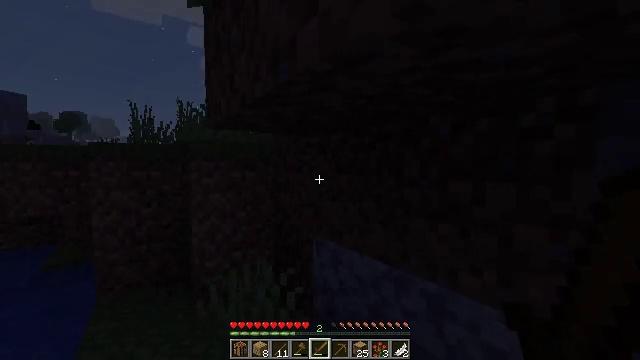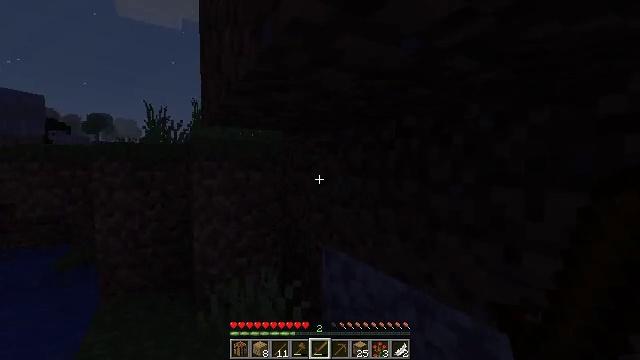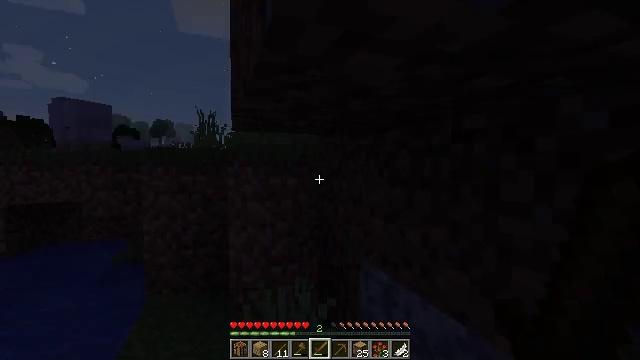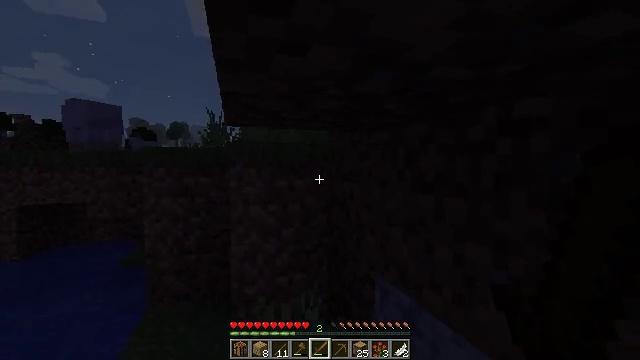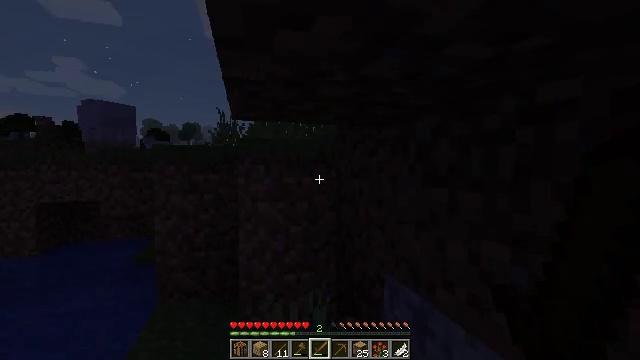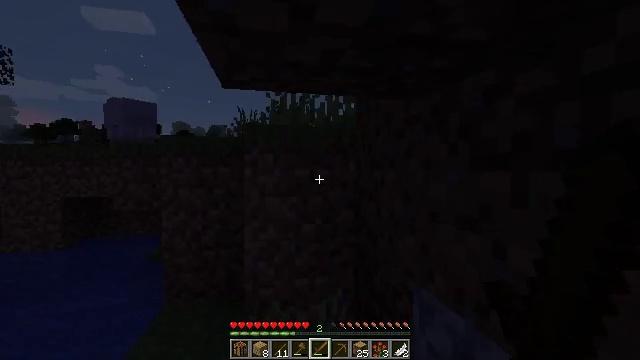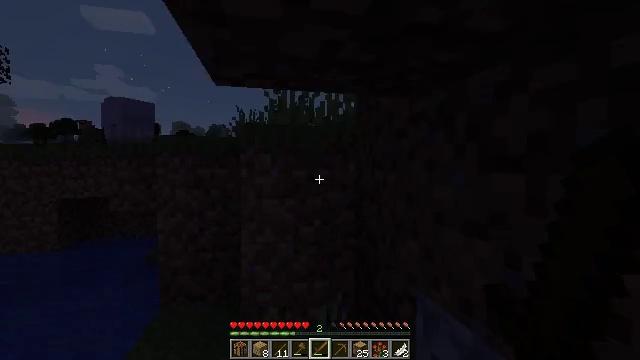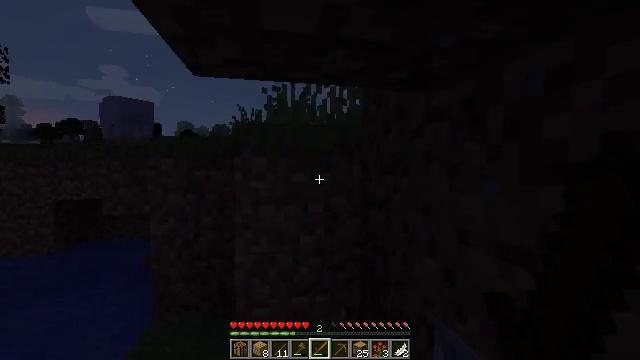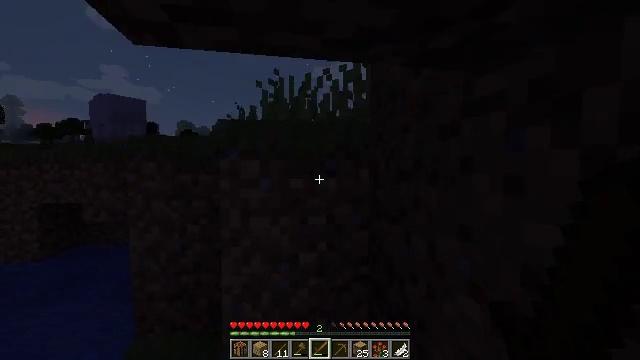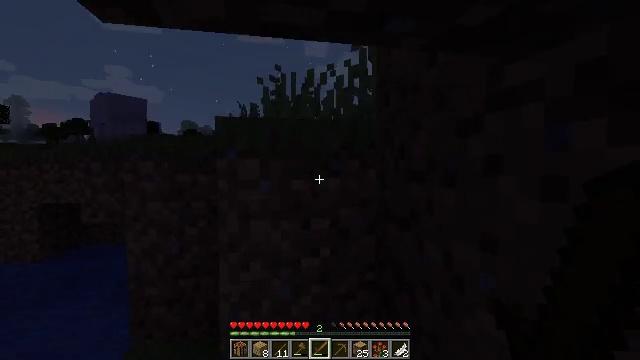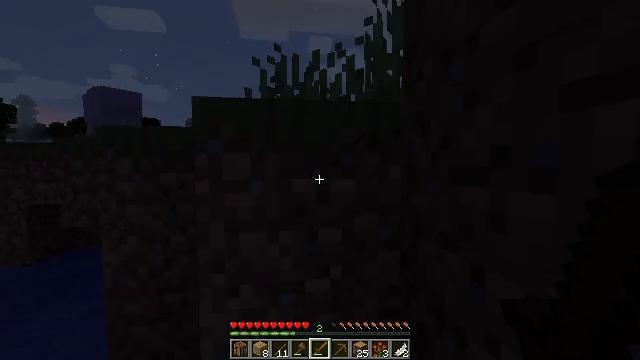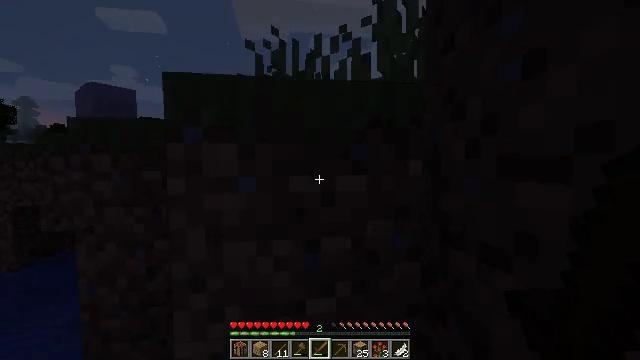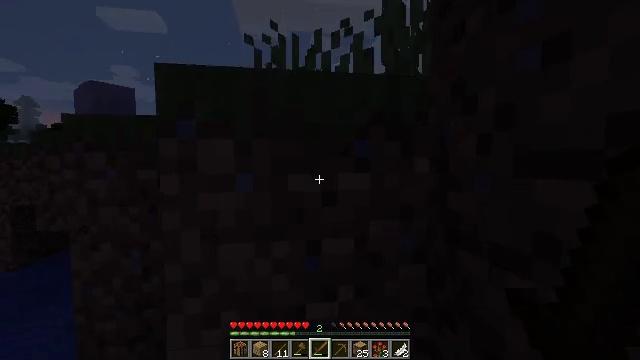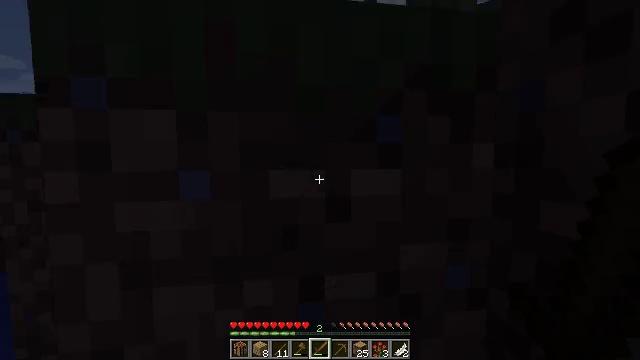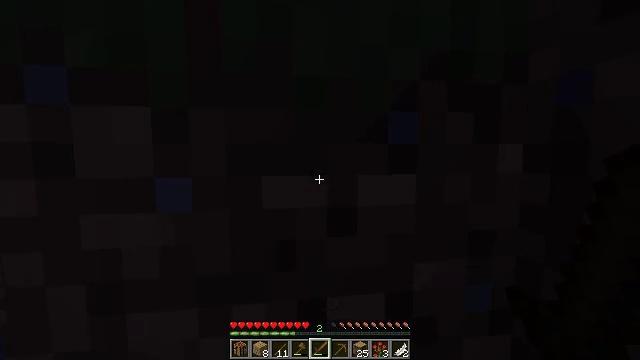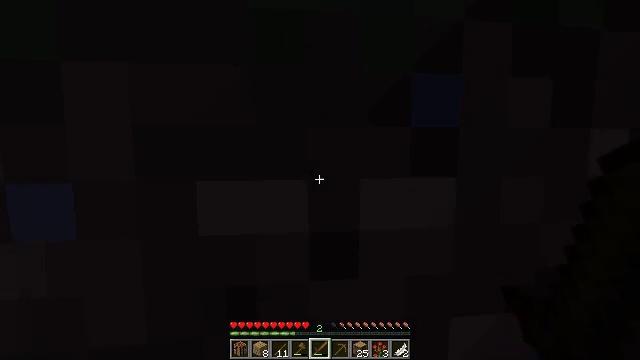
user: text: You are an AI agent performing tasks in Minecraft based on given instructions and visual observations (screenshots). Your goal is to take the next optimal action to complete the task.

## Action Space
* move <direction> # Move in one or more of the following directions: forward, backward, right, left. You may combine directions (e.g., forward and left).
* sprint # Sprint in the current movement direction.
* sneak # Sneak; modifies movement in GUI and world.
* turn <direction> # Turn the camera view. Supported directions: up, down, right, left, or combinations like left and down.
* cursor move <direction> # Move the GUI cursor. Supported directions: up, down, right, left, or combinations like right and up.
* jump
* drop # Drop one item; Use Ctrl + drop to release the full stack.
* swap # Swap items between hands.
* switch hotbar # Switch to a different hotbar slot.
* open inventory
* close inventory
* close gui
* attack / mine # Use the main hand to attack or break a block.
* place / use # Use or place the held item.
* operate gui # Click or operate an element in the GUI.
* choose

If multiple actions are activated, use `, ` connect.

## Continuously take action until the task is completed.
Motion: motion action
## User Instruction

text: Mine grass block from the ground.
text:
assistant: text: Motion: move forward, turn left
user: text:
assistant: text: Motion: move forward, turn left, jump
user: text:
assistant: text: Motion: move forward, turn left, jump
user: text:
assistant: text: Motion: move forward, turn left, jump
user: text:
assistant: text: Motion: move forward, turn left, jump
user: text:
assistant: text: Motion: move forward, jump
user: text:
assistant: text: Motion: move forward, jump
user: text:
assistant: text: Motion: move forward
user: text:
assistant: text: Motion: move forward
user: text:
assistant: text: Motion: move forward
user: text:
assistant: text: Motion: move forward
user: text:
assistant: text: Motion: move forward
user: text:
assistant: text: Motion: move forward
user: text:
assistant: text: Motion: move forward
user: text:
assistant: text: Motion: move forward, turn left
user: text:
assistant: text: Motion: move forward, turn left
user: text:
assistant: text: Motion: move forward, turn left
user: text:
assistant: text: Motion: move forward, turn left
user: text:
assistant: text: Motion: move forward, turn left
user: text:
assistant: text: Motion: move forward, turn left
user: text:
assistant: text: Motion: move forward
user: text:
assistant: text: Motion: move forward
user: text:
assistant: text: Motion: move forward, turn right
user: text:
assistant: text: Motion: no_op
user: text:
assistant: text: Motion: attack / mine
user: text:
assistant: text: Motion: attack / mine
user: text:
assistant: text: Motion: attack / mine
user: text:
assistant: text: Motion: no_op
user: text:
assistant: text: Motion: no_op
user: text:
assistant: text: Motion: no_op